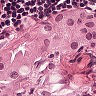
Metastatic tissue present: yes